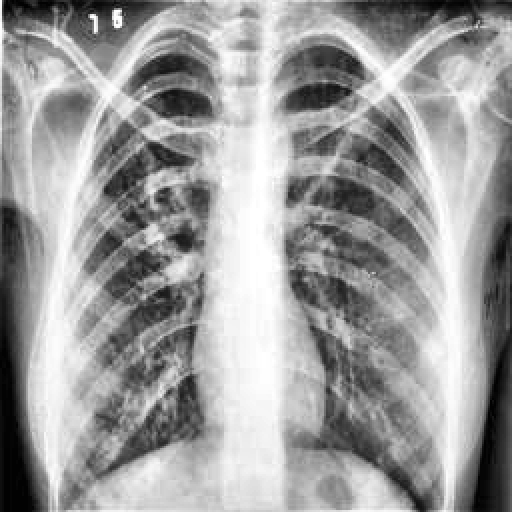
Finding: TUBERCULOSIS